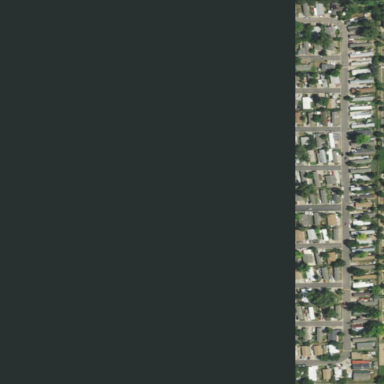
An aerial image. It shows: Residential area designated as trailer park.